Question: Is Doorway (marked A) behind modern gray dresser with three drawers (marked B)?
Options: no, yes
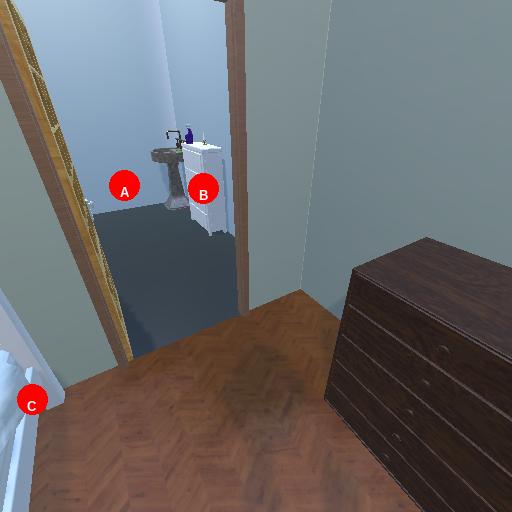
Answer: no